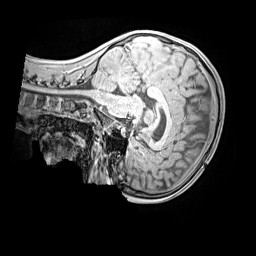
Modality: MP2RAGE
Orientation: sagittal
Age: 10
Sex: male
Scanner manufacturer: siemens
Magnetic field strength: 3 T
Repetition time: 4 s
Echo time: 0.00299 s